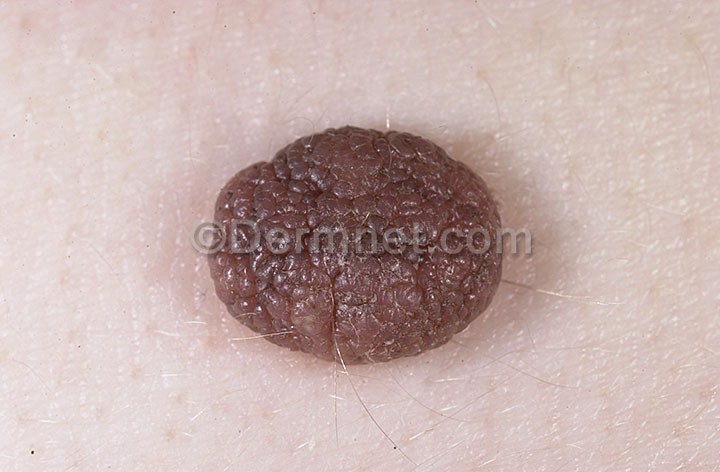
Disease: Melanoma Skin Cancer Nevi and Moles